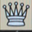
Piece: wQ